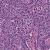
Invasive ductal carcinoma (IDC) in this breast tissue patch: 1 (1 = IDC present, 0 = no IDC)